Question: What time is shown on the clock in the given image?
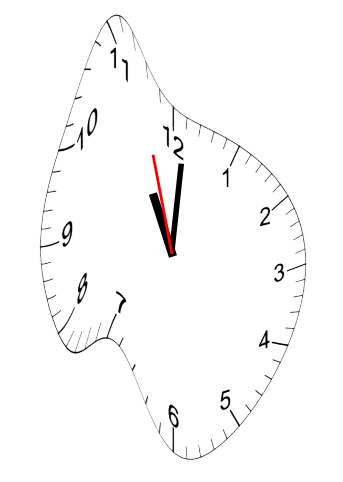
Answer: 11:00:57